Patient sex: F
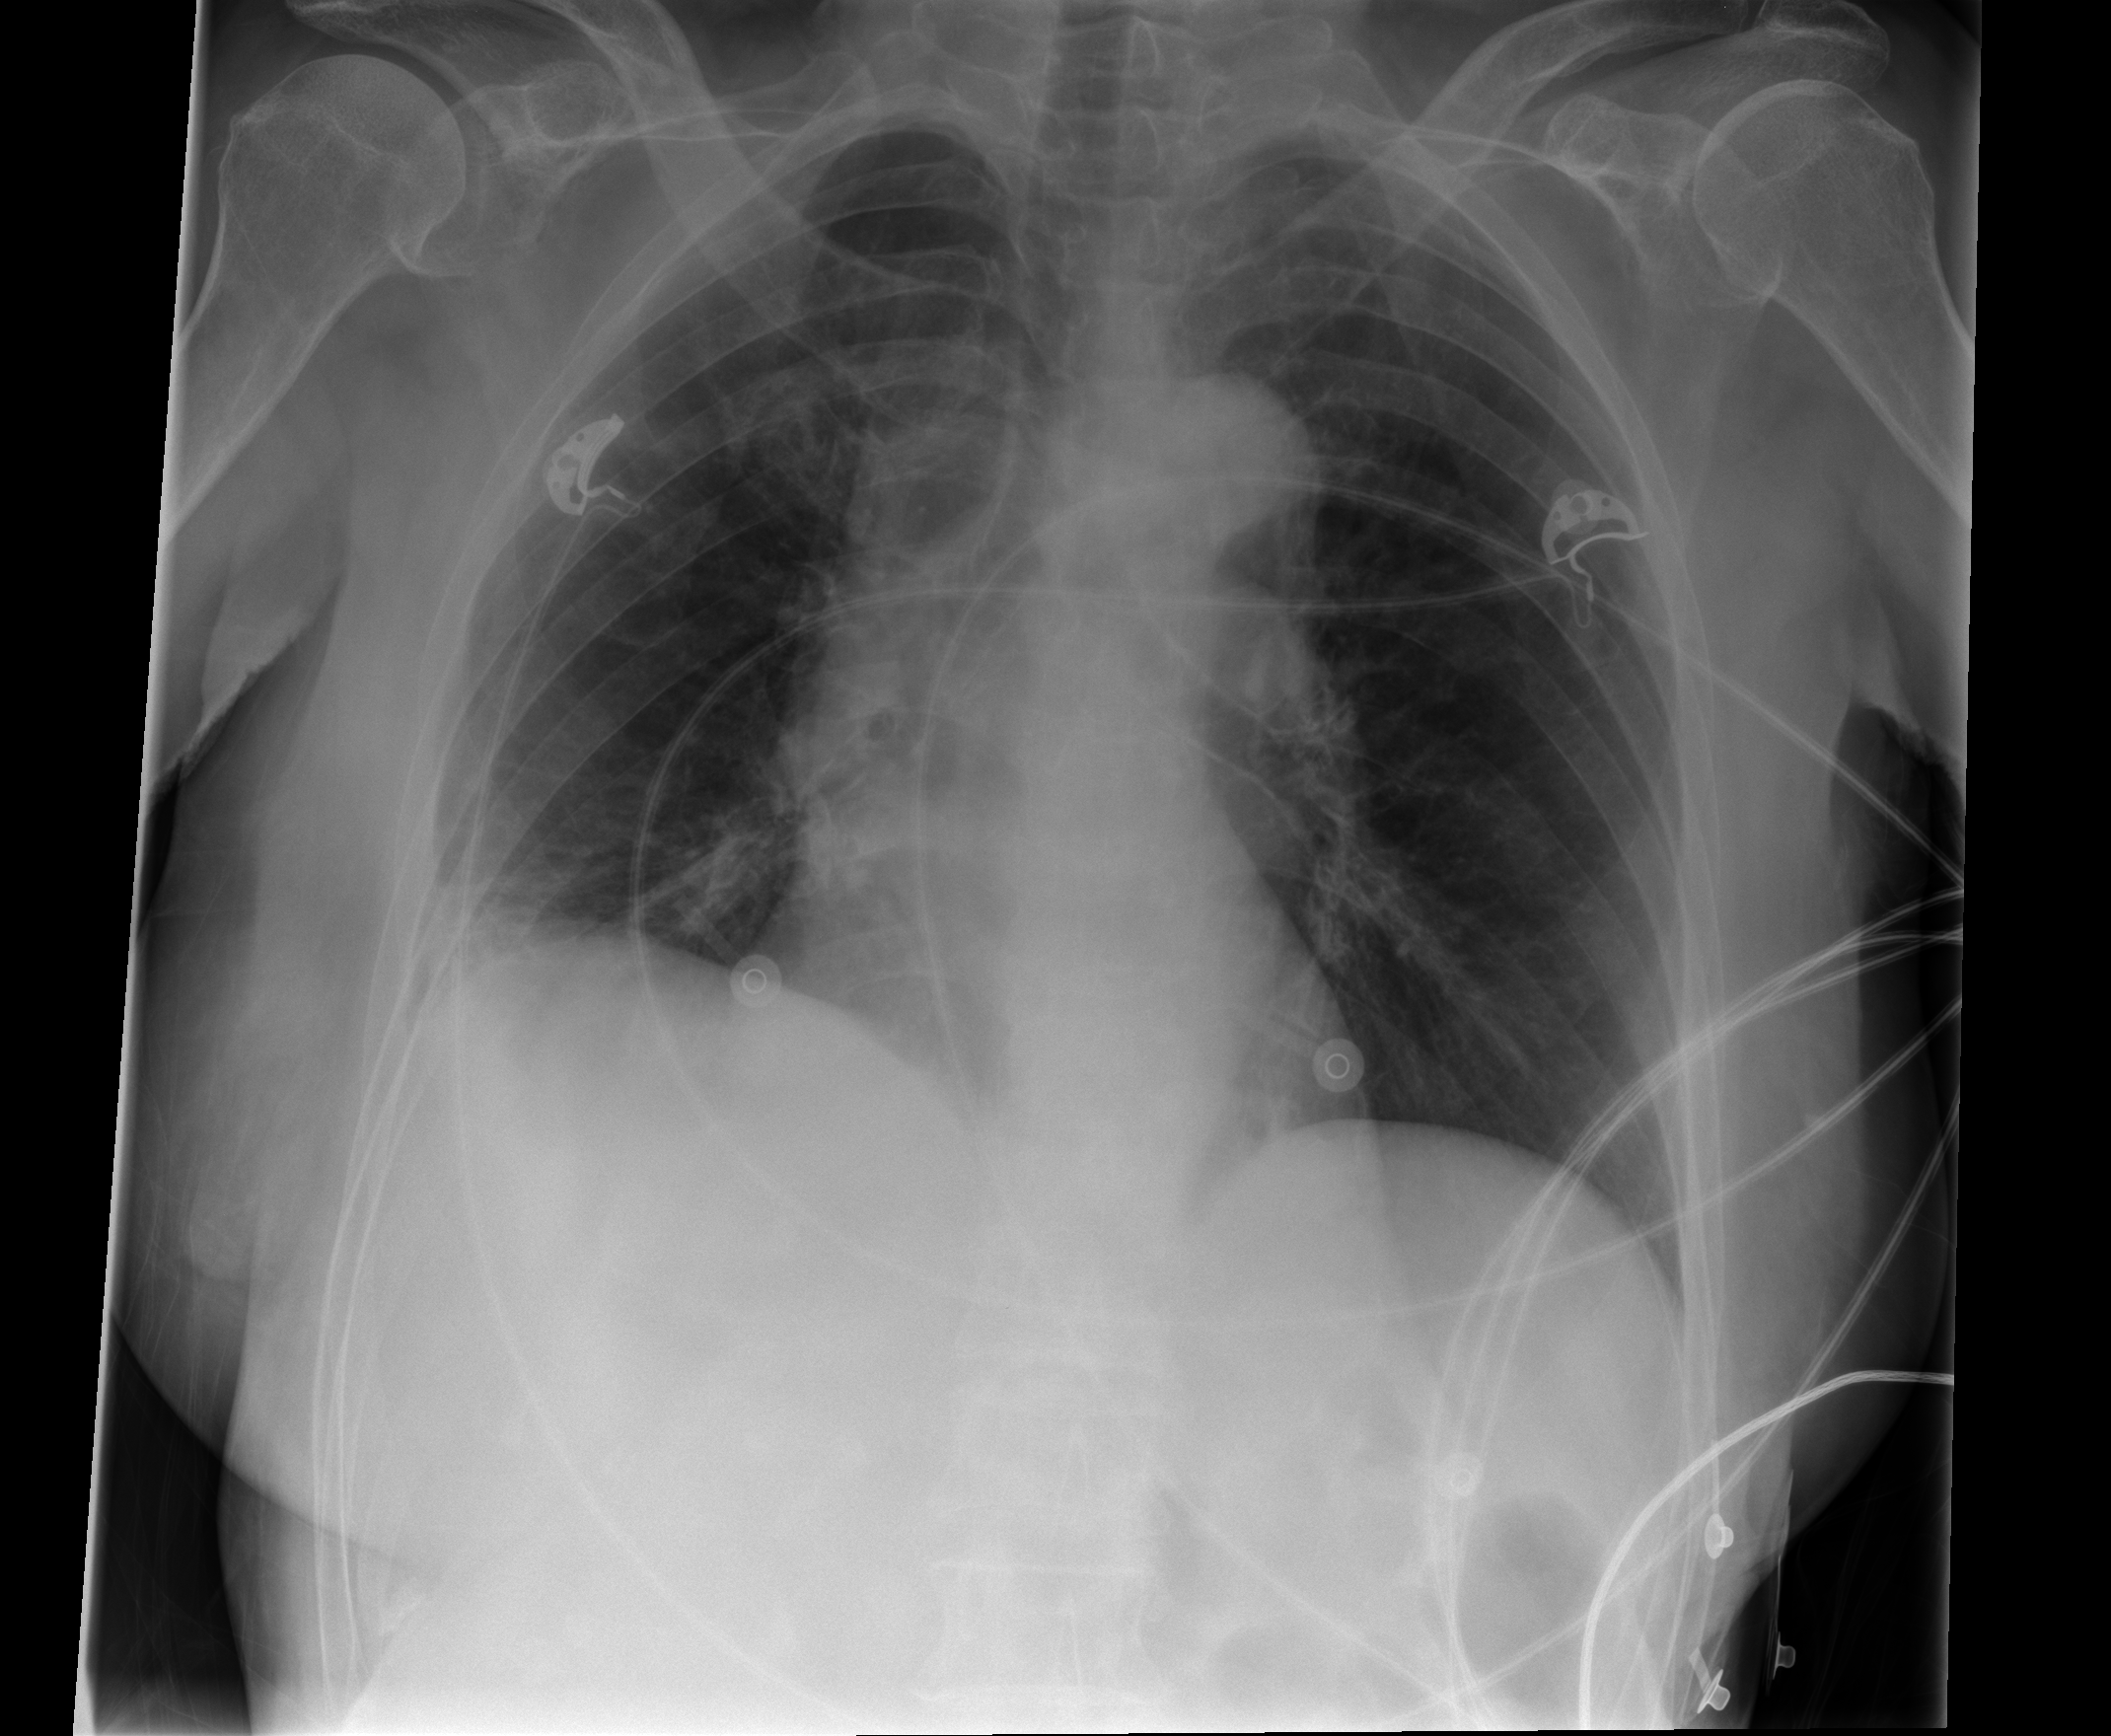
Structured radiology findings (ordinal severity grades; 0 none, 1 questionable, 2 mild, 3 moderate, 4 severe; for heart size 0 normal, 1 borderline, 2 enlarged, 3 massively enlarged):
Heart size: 0
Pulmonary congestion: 0
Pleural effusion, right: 1
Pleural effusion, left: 0
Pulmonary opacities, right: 0
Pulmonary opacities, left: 0
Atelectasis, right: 2
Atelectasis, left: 0